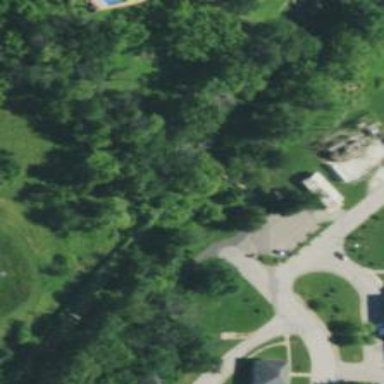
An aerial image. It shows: Path leading to bridge.